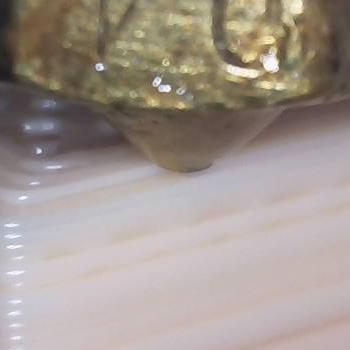
Flow rate: 56%